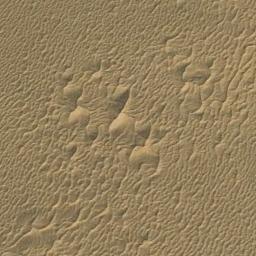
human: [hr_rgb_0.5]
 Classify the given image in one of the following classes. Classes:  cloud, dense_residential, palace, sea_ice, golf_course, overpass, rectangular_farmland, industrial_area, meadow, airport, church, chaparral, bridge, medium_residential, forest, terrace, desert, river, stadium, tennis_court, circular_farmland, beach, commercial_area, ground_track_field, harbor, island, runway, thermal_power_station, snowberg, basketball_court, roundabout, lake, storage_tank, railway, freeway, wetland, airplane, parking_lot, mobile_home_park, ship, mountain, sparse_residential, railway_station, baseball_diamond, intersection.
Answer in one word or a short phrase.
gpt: desert